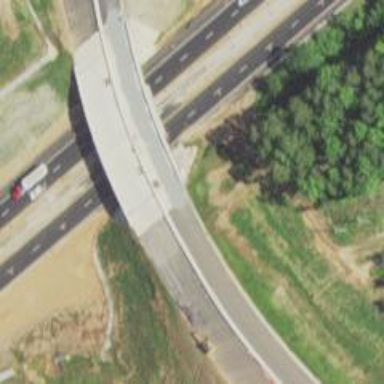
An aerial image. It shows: Asphalt motorway link.